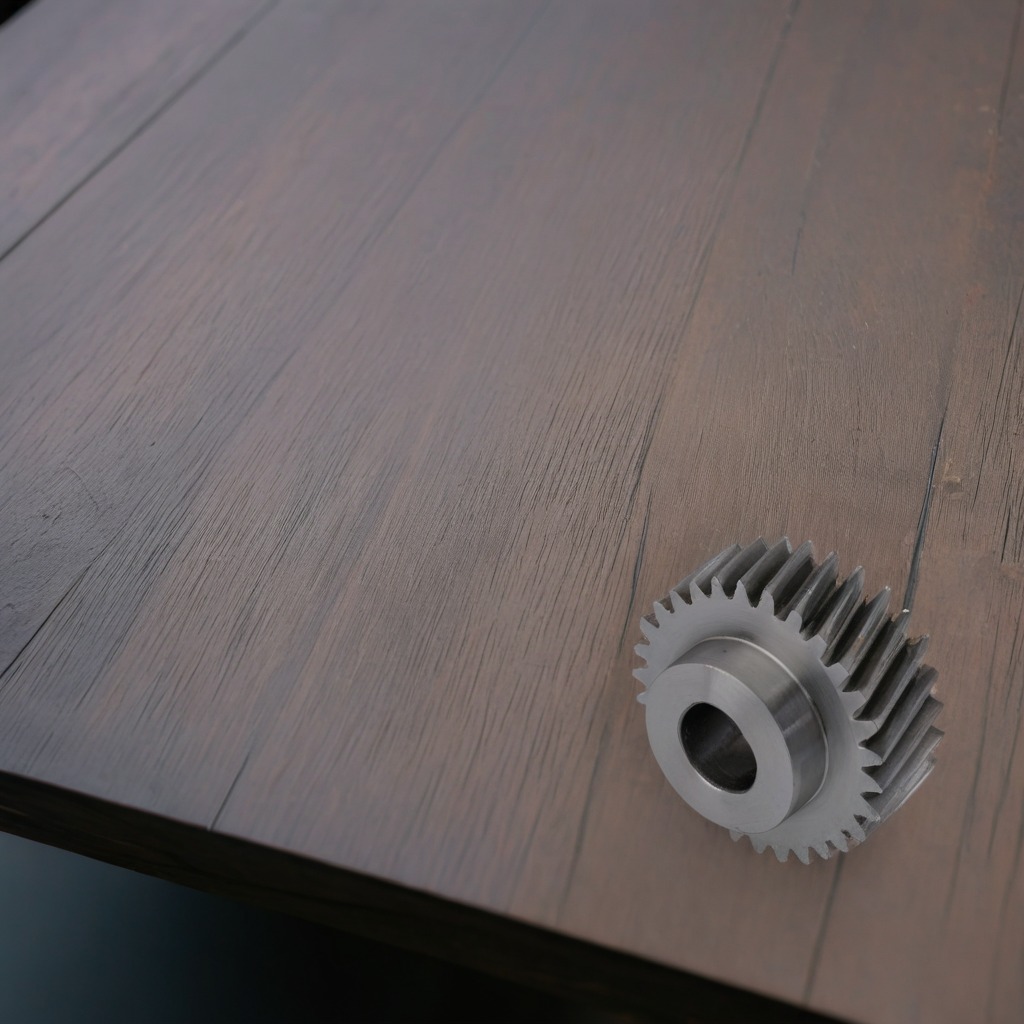
A steel gear with teeth is lying on the old table in a garage at twilight.